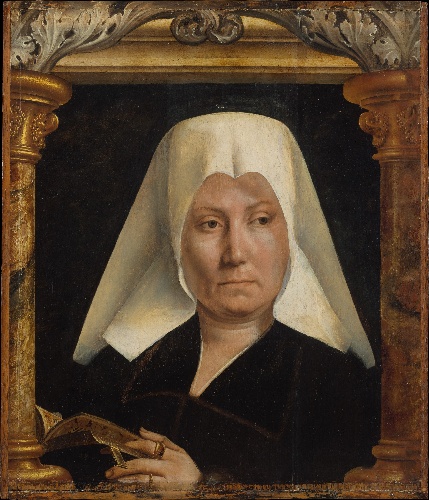
Title: Portrait of a Woman
Artist: Quinten Massys
Artist bio: Netherlandish, Leuven 1466–1530 Antwerp
Date: ca. 1520
Object type: Painting
Classification: Paintings
Medium: Oil on wood
Dimensions: 19 x 17 in. (48.3 x 43.2 cm)
Department: European Paintings
Credit line: The Friedsam Collection, Bequest of Michael Friedsam, 1931
Accession year: 1932
Repository: Metropolitan Museum of Art, New York, NY
Tags: Books|Portraits|Women